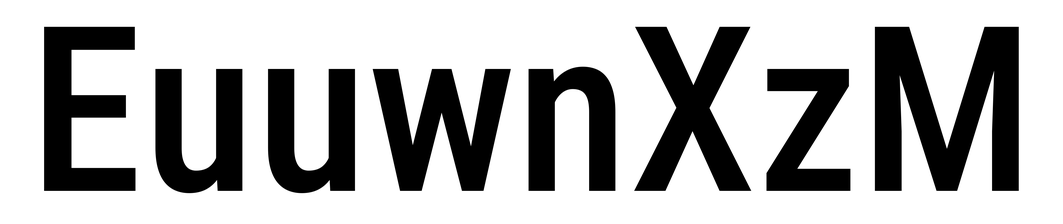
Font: Roboto_Condensed_Medium